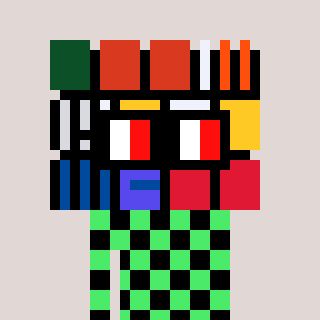
a pixel art character with square glasses with black frames and red eyes, a abstract-shaped head and a teal-colored body on a warm background